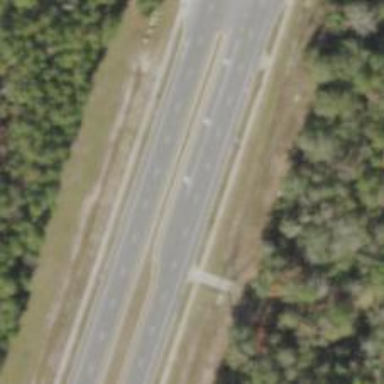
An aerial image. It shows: Asphalt trunk highway.